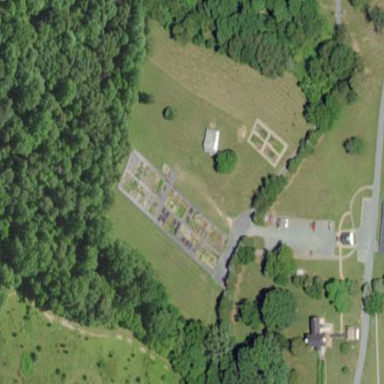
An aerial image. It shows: Community garden filled with leisure land.